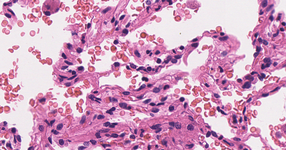
Tumor epithelial tissue: no
Tumor-associated stroma tissue: no
Normal tissue: yes